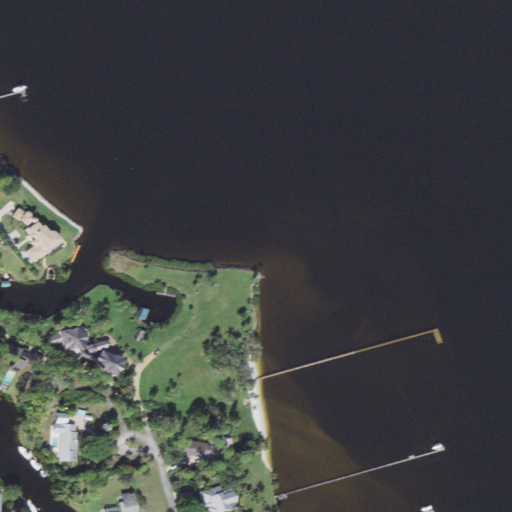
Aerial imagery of cape in Florida named Bessey Creek Point containing open water, open development, woody wetlands, low intensity development, herbaceous wetlands, and medium intensity development